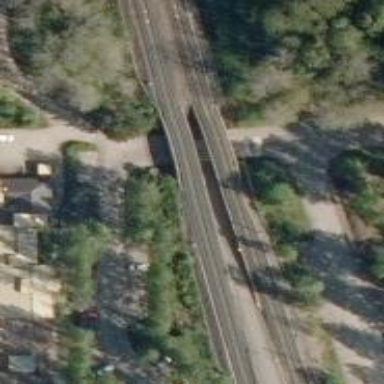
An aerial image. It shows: Railway signal with catenary mast.